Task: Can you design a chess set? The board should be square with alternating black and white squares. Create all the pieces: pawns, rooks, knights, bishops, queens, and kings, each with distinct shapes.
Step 5339:
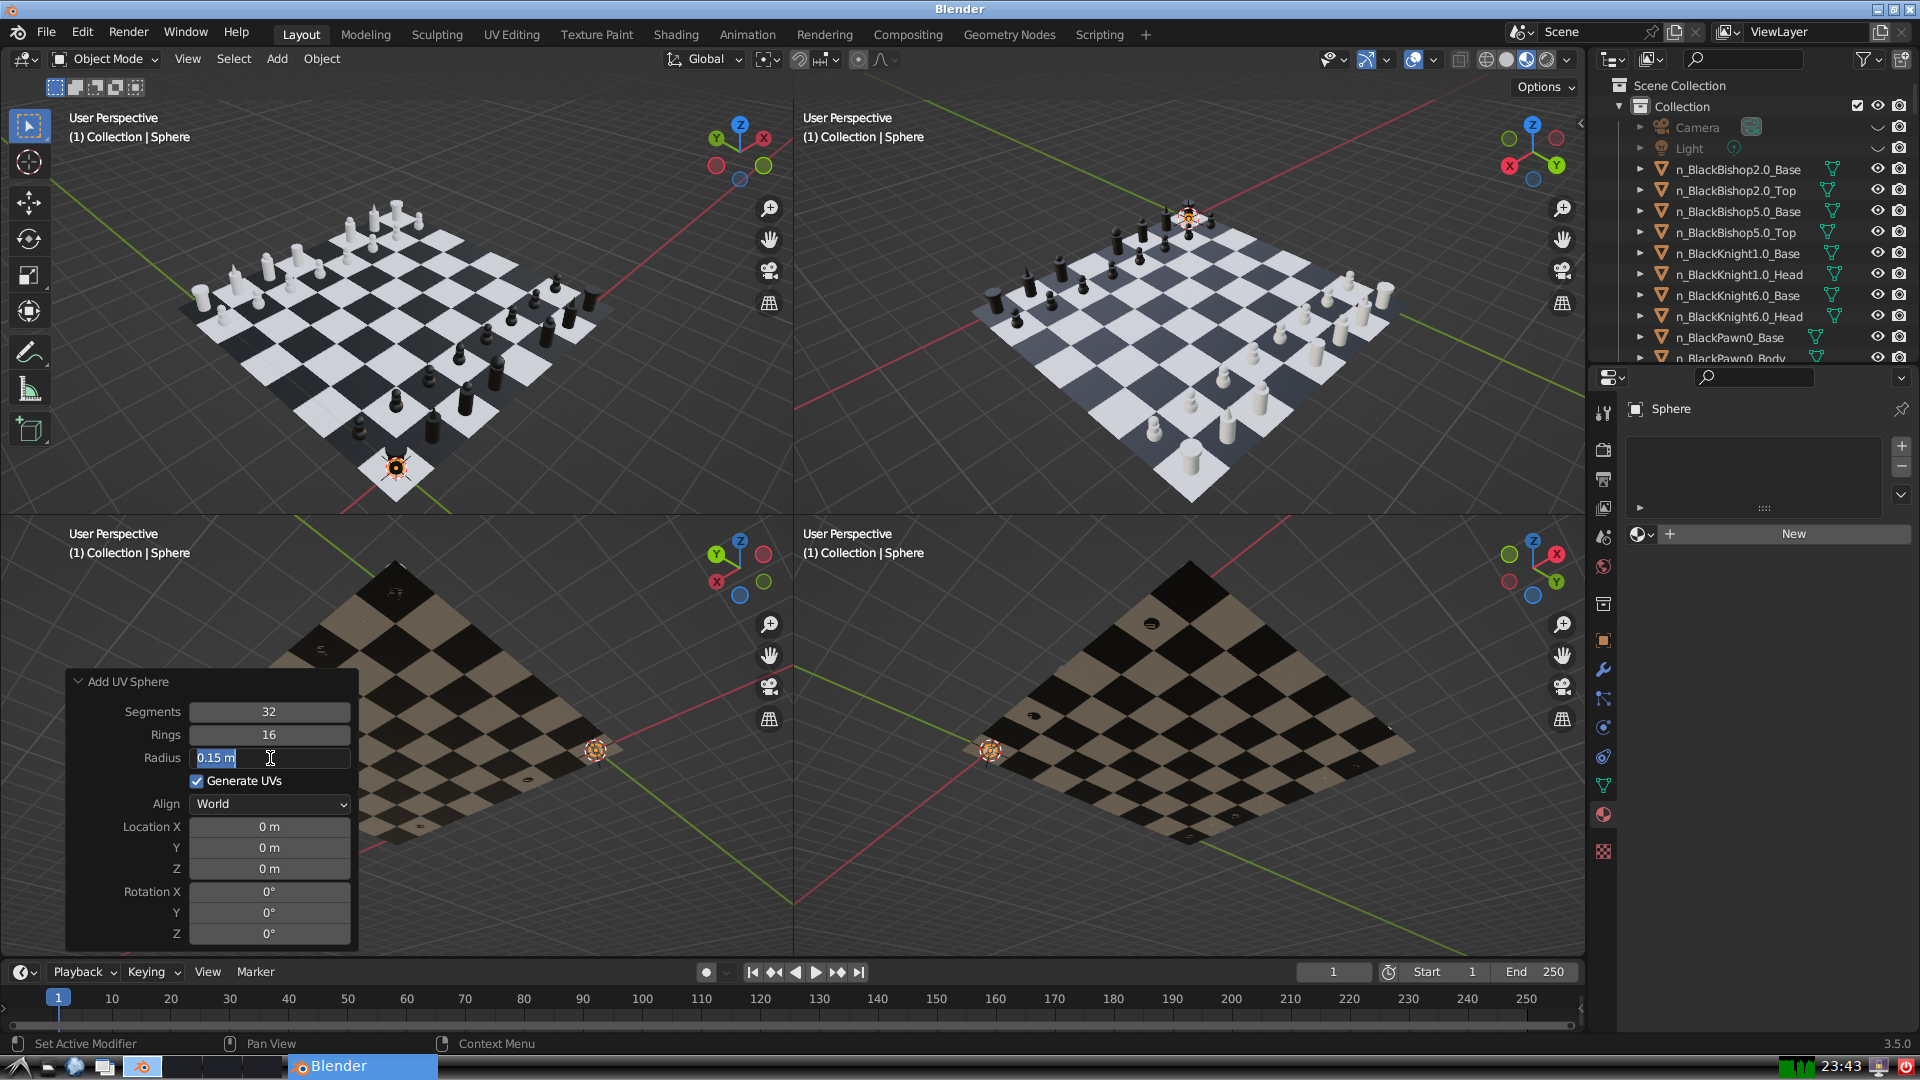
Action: input_text: 0.15